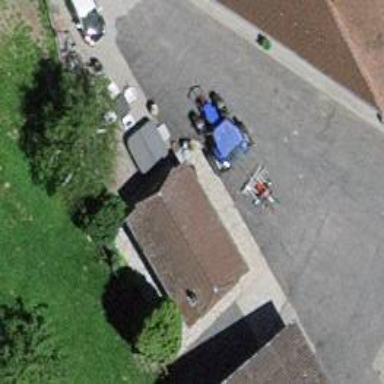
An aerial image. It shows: Shed building.